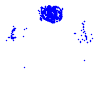
Particle: proton